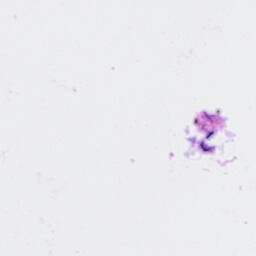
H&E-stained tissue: Ovarian